Question: What if I wanted to have a HTML element only fill in one direction? Normally width:100% just fills the whole page so what if I wanted to have a element end one direction and never end in the other direction. I made a small example to explain what I mean.
I tried to think of some methods of doing it so I could share them here and be more useful but I couldn't think of anyway how to do this.

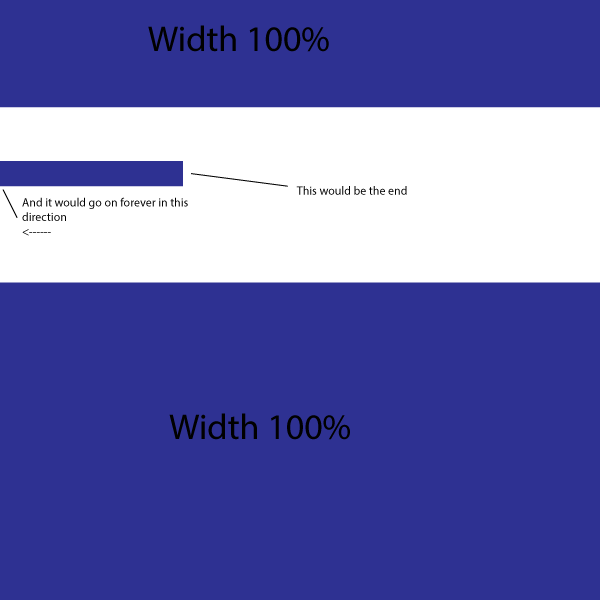
Answer: Is something like this any use?
'''
.funny-box{
width: 100%;
position: relative;
right: 80%;
}
'''
Or if you want to show more on the same row of the page.
'''
<div class="special-row">
<div class="funny-box"></div>
<div class="regular-box"></div>
</div>
.special-row{
position: relative;
}
.funny-box{
width: 100%; /** or any width you want, but it needs a width **/
position: absolute;
right: 80%;
}
.regular-box{
margin-left: 20%; /* flow normally, leave room for .funny-box */
}
'''
The important thing to remember is that .funny-box will need an explicit width.
If you wanted you could use javascript to always make sure it at least reaches the far left edge of the window.
In jQuery (other libraries, as well as the option of not using libraries, are available), you could do something like this:
'''
$('.funny-box').width($(window).width());
'''
This will mean the box is always the width of the window, and as such, it will always go beyond the left-hand side of the window, if you position it the way you propose.
As Jon quite rightly points out, there is no such thing as "forever" in css, but you can give users the that it goes on forever using this method.
I recommend an inner div inside .funny-box, floated to the right and cleared, so your stuff is always on screen.